Question: I have a form that contains a collection field-type.
However I don't know how to add/remove fields to/from the collection.
'''
$builder
// ...
->add('covers', 'collection', array(
'required' => false,
'type' => new BookCoverType(),
'allow_add' => true,
))
;
'''
The rendered form looks like this:

How can I add a new cover using the collection form field?
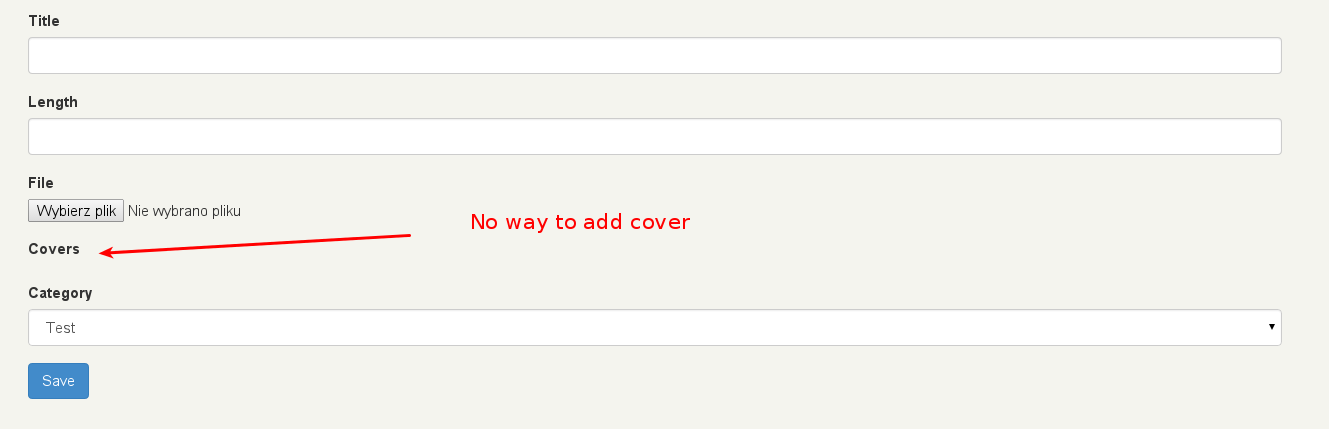
Answer: Symfony does provide the add/remove JavaScript methods/buttonss or any session-based solution without JavaScript out of the box.
It renders a 'data-prototype' attribute that can be used as described in the documentation chapter <URL>.
Some bundles provide this functionality though. Those are primarily the bootstrap bundles:
- <URL>-
Just dive into their code - i.e. braincrafted/bootstrapbundle's <URL>.